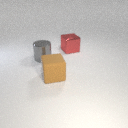
large red metal cube to the right of large brown rubber cube